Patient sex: M
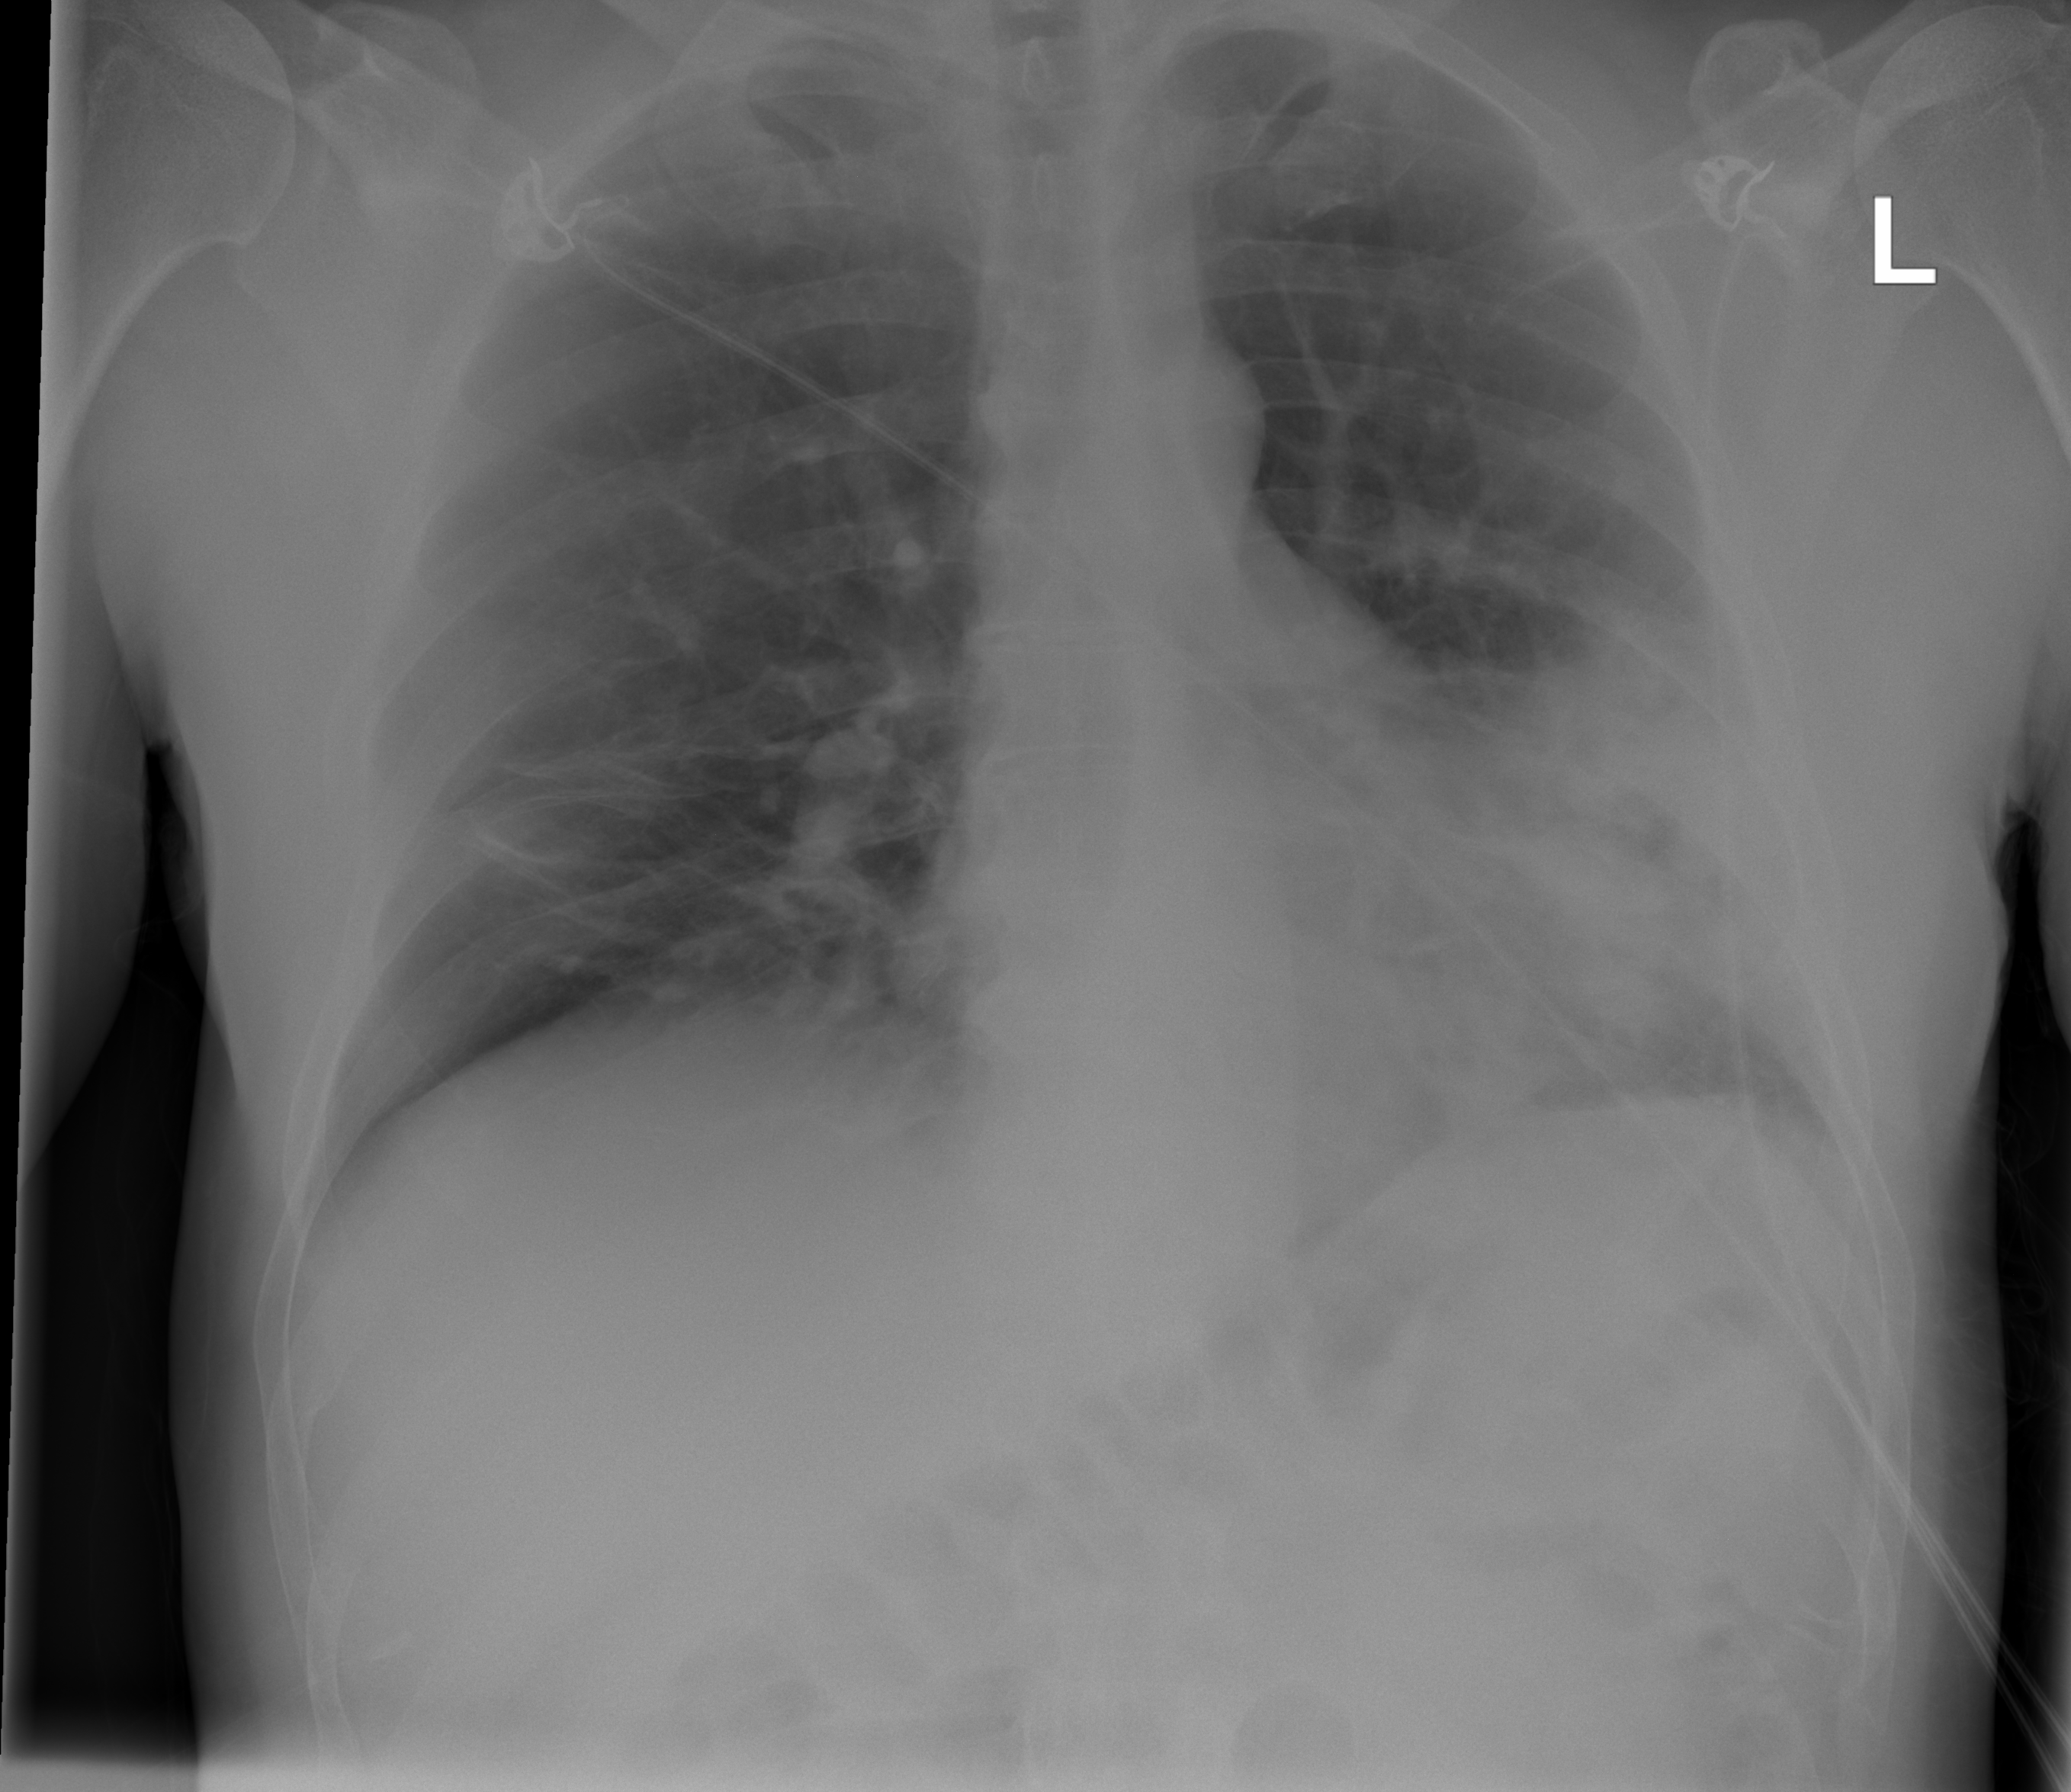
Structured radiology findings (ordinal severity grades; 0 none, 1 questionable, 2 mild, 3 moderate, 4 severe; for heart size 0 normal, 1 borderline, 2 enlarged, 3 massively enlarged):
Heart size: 0
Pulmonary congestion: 0
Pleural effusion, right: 0
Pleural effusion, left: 0
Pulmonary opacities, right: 2
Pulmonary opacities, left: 3
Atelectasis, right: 2
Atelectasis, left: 2